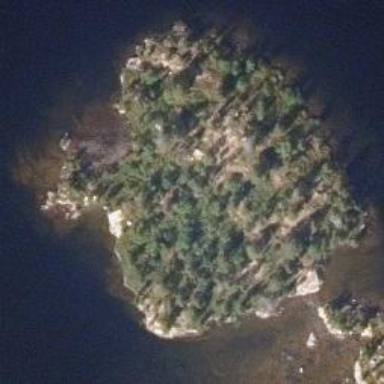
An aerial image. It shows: Islet.